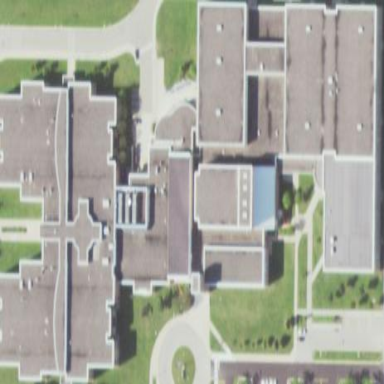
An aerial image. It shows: School building.